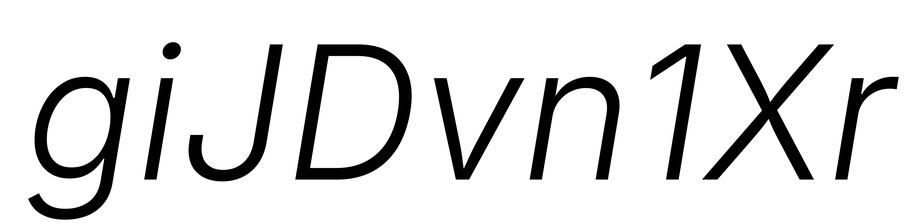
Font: Inter-Italic_Light_Italic